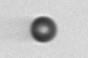
Label: bead